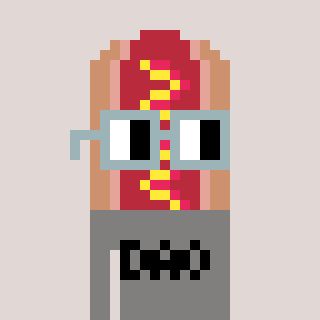
a pixel art character with square dark gray glasses, a hotdog-shaped head and a bluegrey-colored body on a warm background